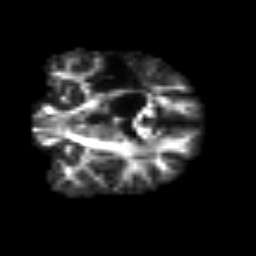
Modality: FA
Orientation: coronal
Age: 42
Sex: male
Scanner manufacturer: siemens
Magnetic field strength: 3 T
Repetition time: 3.2 s
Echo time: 0.081 s